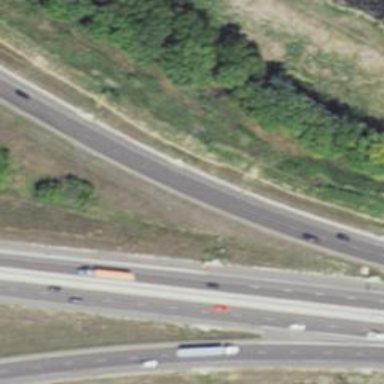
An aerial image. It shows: Motorway link.